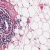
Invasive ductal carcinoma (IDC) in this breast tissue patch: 0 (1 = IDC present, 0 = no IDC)